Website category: sports
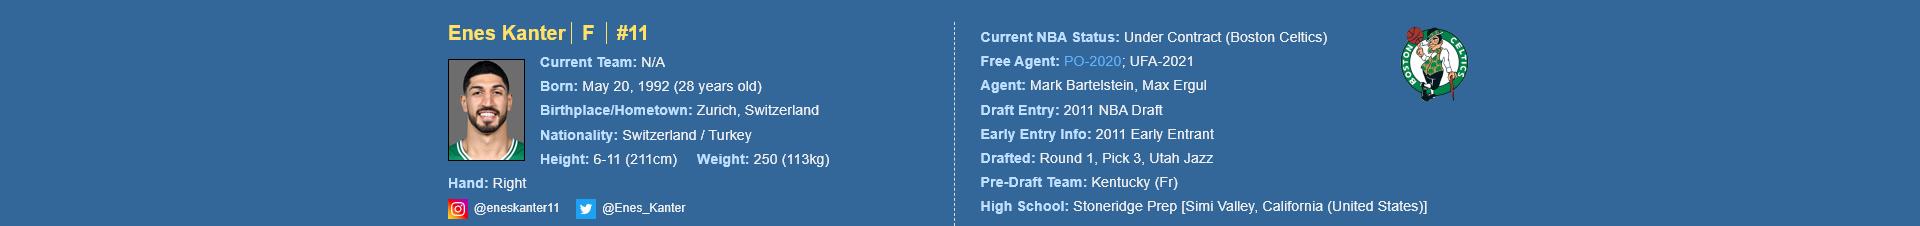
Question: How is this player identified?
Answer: Enes Kanter

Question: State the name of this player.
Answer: Enes Kanter

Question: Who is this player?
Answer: Enes Kanter

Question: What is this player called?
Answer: Enes Kanter

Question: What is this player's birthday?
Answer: May 20, 1992

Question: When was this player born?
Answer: May 20, 1992

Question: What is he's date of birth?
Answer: May 20, 1992

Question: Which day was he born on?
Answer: May 20, 1992

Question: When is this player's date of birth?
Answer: May 20, 1992

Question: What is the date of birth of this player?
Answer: May 20, 1992

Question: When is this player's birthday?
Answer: May 20, 1992

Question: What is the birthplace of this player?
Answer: Zurich, Switzerland

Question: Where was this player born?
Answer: Zurich, Switzerland

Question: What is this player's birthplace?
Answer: Zurich, Switzerland

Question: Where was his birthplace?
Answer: Zurich, Switzerland

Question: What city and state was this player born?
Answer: Zurich, Switzerland

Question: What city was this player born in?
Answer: Zurich, Switzerland

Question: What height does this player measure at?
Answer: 6-11 (211cm)

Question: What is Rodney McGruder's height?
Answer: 6-11 (211cm)

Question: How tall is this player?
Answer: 6-11 (211cm)

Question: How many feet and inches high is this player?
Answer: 6-11 (211cm)

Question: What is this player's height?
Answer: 6-11 (211cm)

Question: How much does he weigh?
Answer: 250 (113kg)

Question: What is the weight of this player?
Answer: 250 (113kg)

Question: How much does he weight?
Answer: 250 (113kg)

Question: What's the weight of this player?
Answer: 250 (113kg)

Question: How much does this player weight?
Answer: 250 (113kg)

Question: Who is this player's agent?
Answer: Mark Bartelstein

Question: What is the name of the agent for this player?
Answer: Mark Bartelstein

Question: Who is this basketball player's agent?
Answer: Mark Bartelstein

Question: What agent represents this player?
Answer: Mark Bartelstein

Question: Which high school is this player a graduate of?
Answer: Stoneridge Prep

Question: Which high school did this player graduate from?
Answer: Stoneridge Prep

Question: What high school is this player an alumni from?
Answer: Stoneridge Prep

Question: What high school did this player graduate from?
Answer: Stoneridge Prep

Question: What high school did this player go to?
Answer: Stoneridge Prep

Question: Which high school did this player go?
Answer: Stoneridge Prep